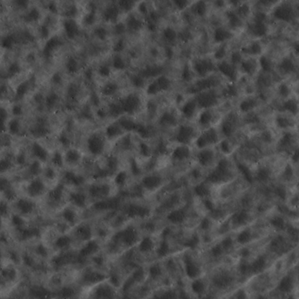
Label: non_frost